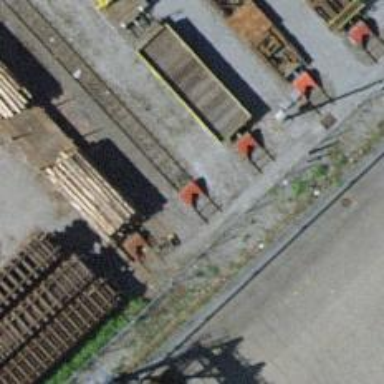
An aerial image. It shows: Railway buffer stop.